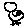
Label: bird